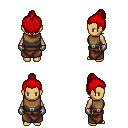
a pixel art fantasy rpg character, female body template, human, tanned skin, leather chest armor, robe skirt, red short topknot hairstyle, metal gloves, four views (front, back, left, right), 2x2 character sprite sheet, small pixel art, hard edges, no anti-aliasing